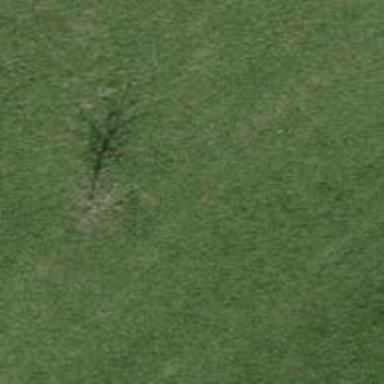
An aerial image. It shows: Single tag "natural: tree."